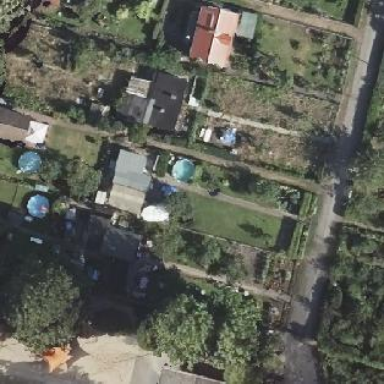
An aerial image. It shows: Plot in the allotments.